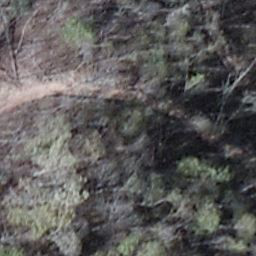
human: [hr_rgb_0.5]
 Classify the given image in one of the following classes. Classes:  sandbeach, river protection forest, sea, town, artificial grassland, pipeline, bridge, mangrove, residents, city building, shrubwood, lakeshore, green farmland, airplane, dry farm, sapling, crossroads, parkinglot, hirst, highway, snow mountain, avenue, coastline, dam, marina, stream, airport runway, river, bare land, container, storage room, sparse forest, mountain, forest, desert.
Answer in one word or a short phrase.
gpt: shrubwood